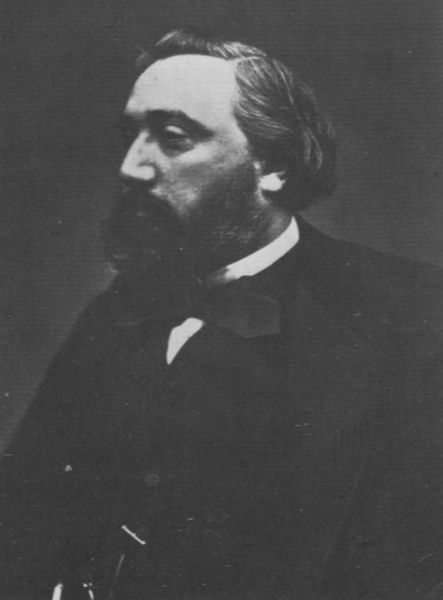
Titel: Léon Gambetta (1838-1882), Staatsmann
Künstler: Atelier Nadar
Institution: unbekannt
Schlagwörter: dunkel, hand, mann, schatten, weiß, grau, haar, hell, hintergrund, licht, mund, nase, ohr, profil, schwarz, stirn, blick, rock, schleife, alt, anzug, bart, hemd, jacke, schnurrbart, augen, kragen, mensch, vollbart, bildnis, herr, portrait, porträt, auge, haare, mantel, augenbrauen, knopf, scheitel, schultern, seitlich, wangen, welle, frack, seitenscheitel, verträumt, knöpfe, fliege, sakko, weste, lider, ohrläppchen, unscharf, foto, fotografie, photographie, philosoph, schwarz weiss, markant, seite, hohe stirn, denker, stehkragen, portrai, wissenschaftler, photo, schläfe, uhrkette, schlips, seitenprofil, gebildet, grua, verzerrt, nadar, klug, erfinder, flige, stattlich, ffotografie, blick nach links, stoisch, 19. jahrhundert, 19. jh., flliege